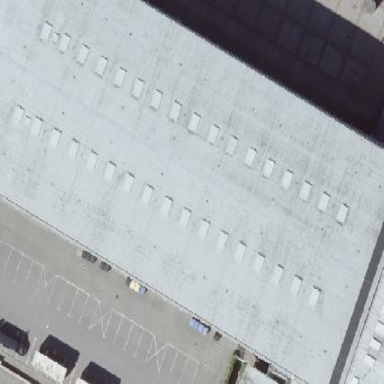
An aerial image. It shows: Exhibition hall with flat roof.